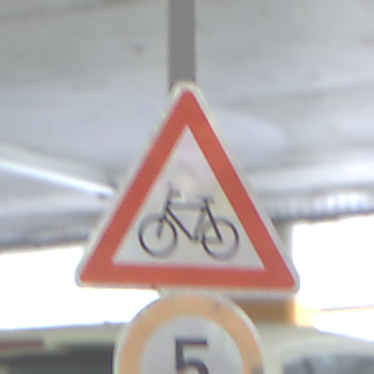
Verkehrszeichen: RadverkehrRechts
Zusatzzeichen unten: Geschwindigkeit5
Umgebung: Indoor, Special
Tageszeit: NotSpecified
Wetter: NotSpecified
Licht: Artificial
Jahreszeit: NotSpecified
Kontrast: HighContrast